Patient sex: M
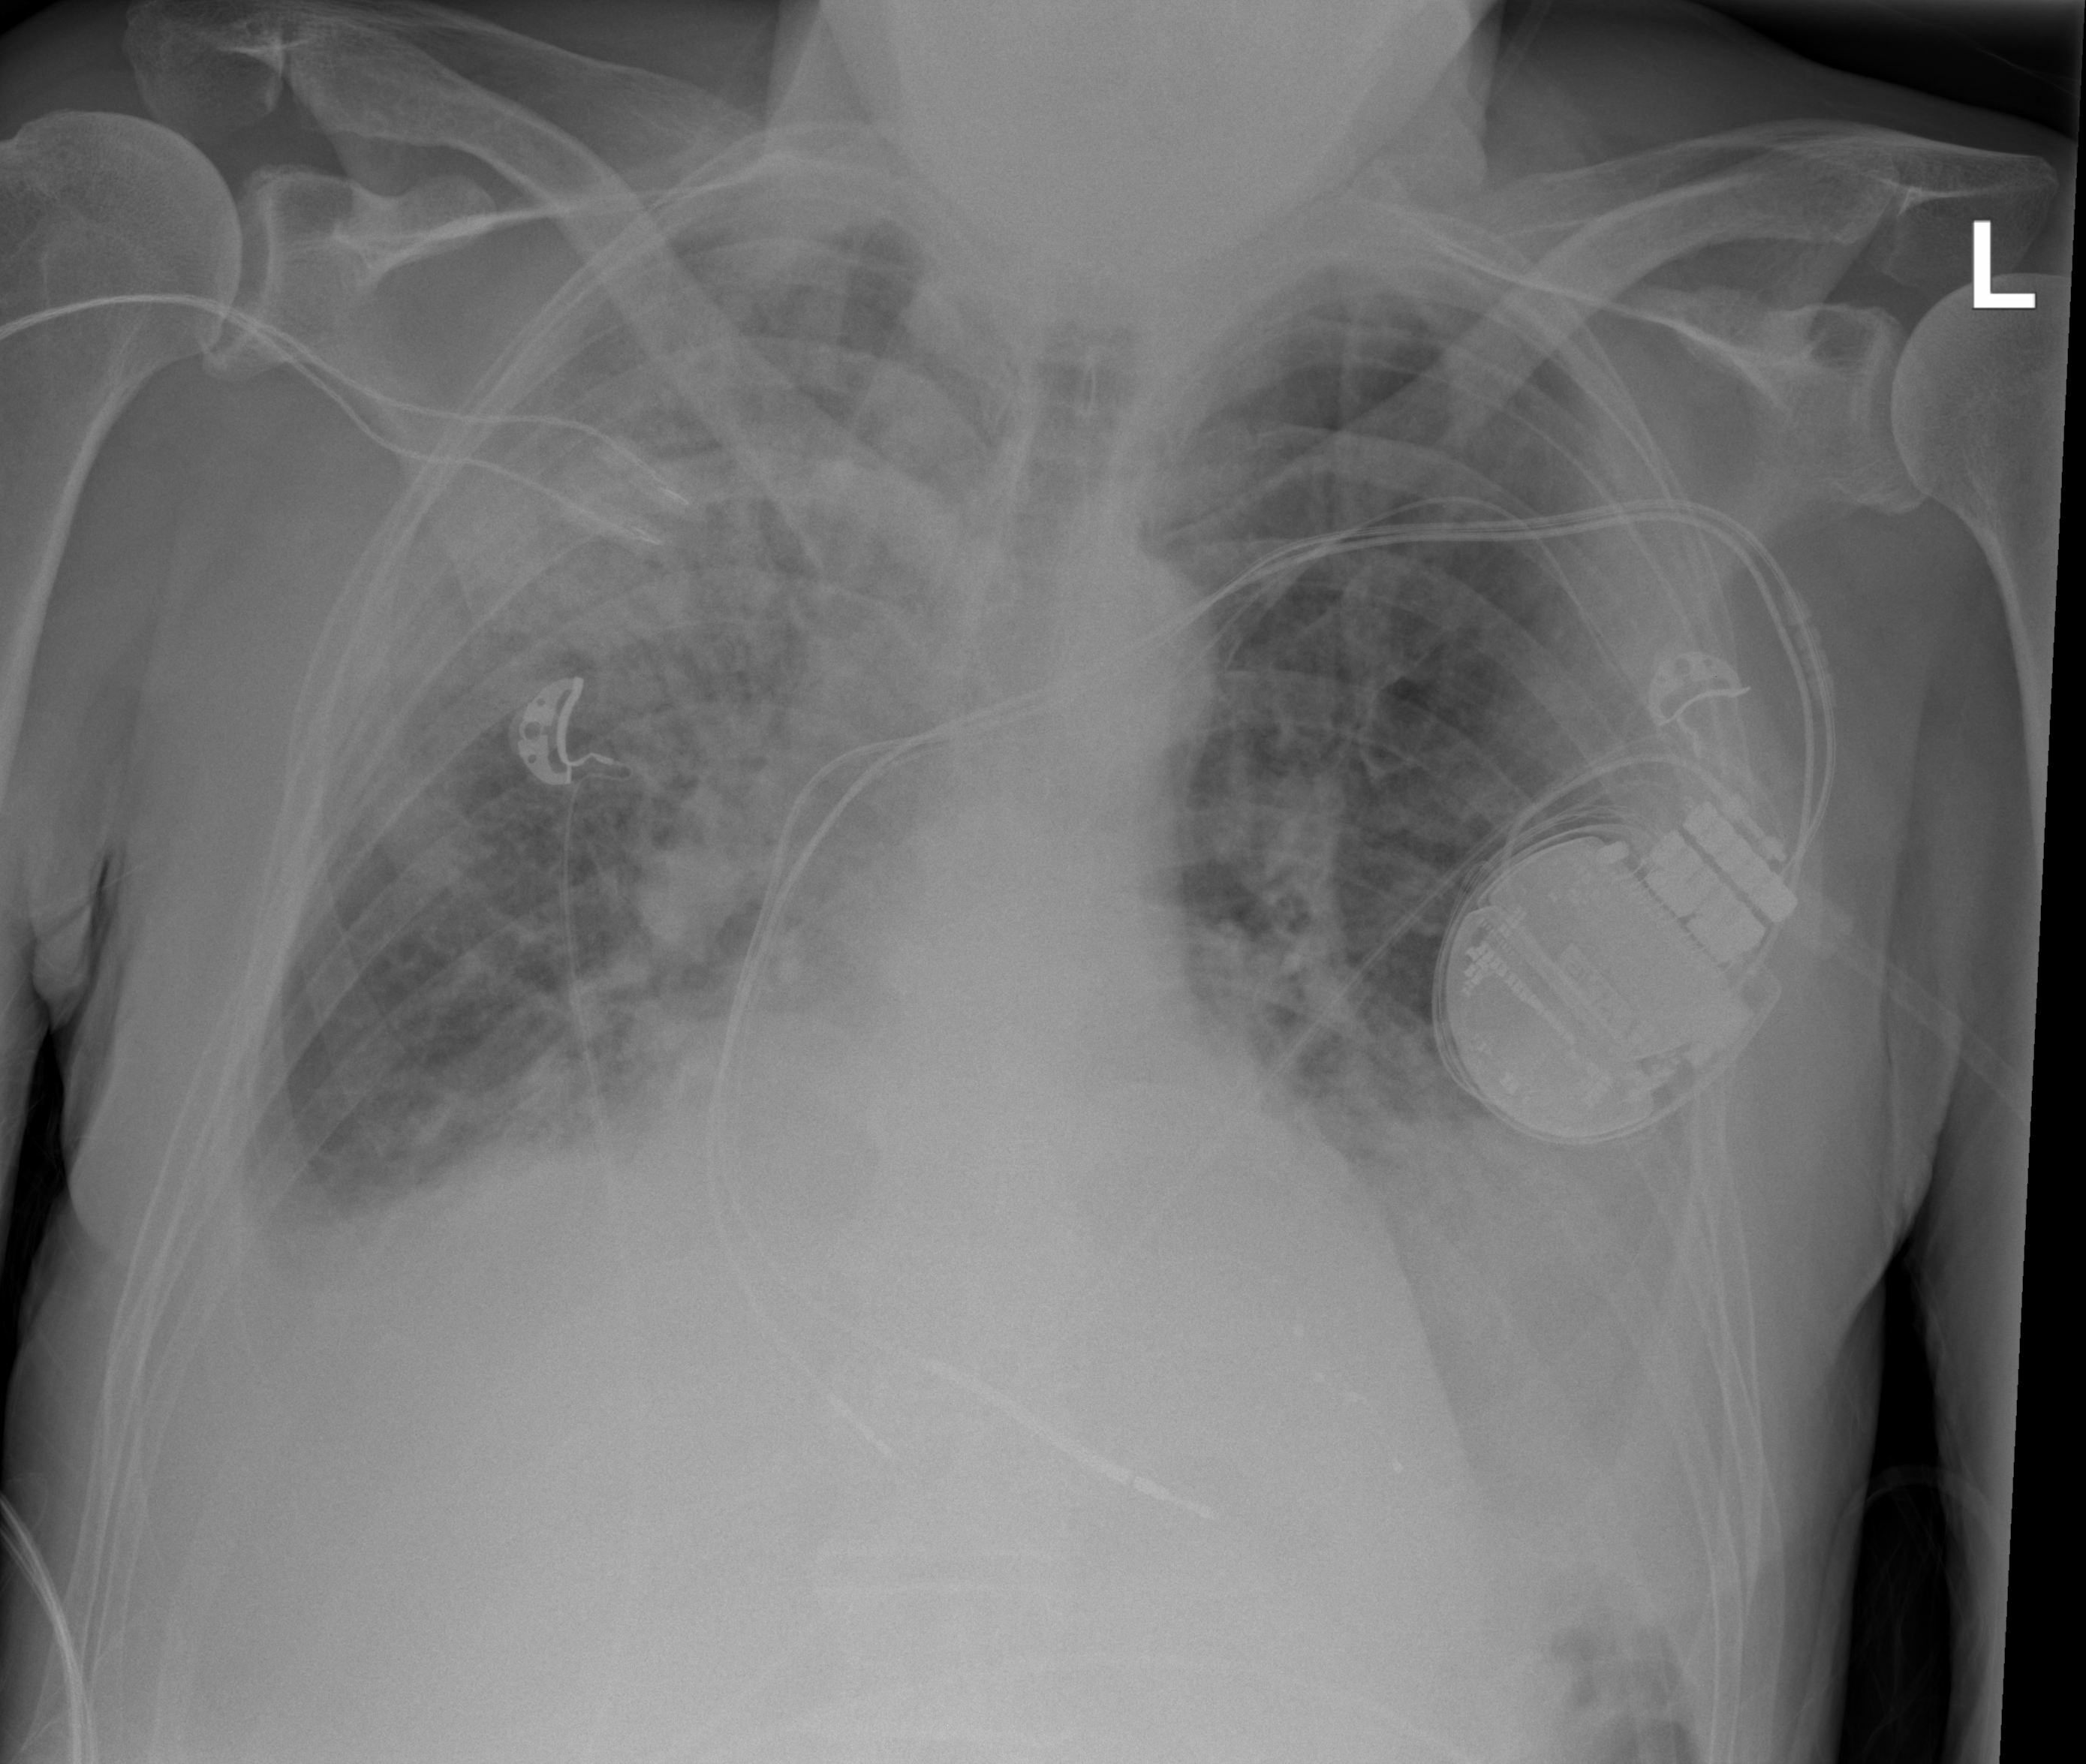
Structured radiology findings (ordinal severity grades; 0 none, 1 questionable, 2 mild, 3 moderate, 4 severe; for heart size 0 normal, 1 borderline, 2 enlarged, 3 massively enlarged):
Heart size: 2
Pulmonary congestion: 2
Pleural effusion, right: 2
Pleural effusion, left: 3
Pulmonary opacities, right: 3
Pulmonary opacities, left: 3
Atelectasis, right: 3
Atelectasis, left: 2